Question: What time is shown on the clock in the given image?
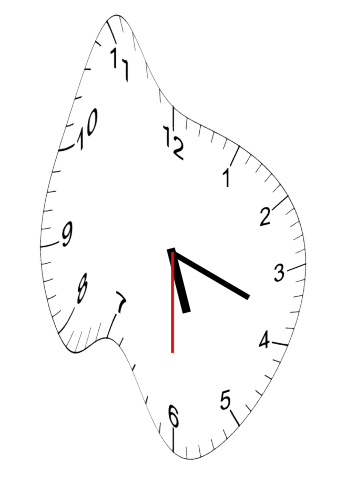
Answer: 05:18:30